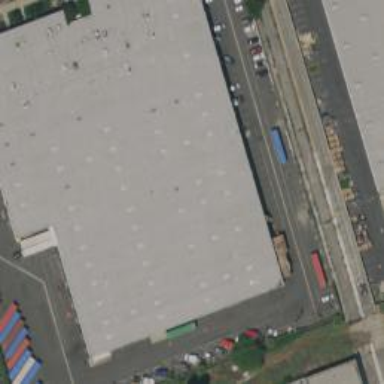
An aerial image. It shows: Warehouse.